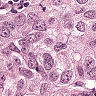
Metastatic tissue present: yes